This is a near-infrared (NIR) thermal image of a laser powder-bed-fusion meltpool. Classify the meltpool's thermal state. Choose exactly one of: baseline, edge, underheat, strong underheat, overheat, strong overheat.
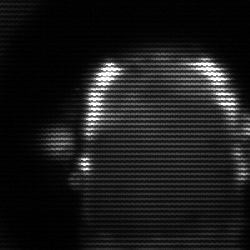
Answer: baseline